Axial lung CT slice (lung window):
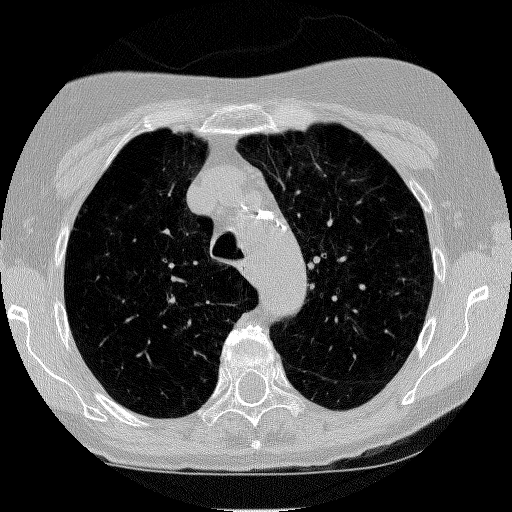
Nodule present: no